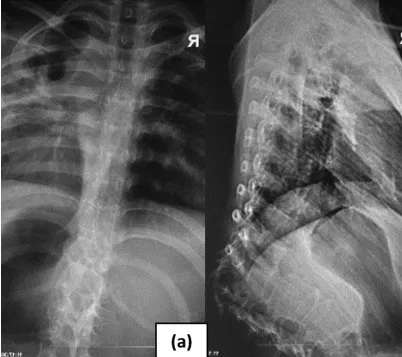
Kyphotic correction with modified lateral extracavitary approach. (a) Preoperative Xray-MRI with local/regional kyphotic 90.30, and lesion at Th11-L1 vertebrae due to spondylitis tuberculosis.
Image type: radiology (mri)